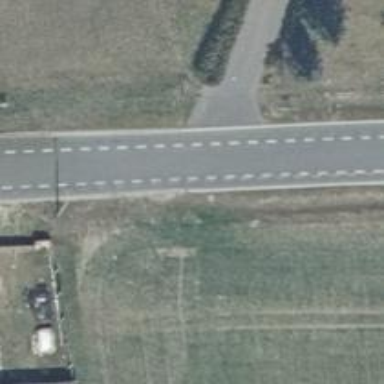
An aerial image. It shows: Primary highway with asphalt surface. It has designated lane for cyclists in both directions.